Field crop: tomato
Growth stage: 1
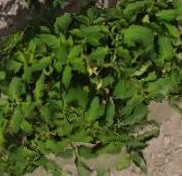
Species: tomato